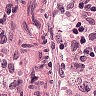
Metastatic tissue present: no